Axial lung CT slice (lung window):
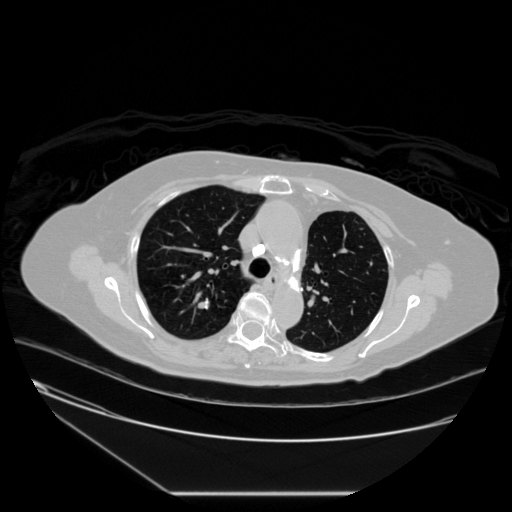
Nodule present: yes
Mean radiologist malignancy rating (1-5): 2.6